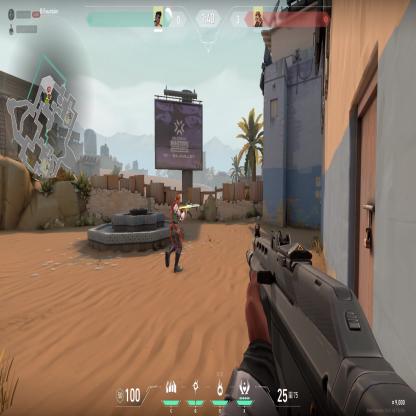
Label: enemy